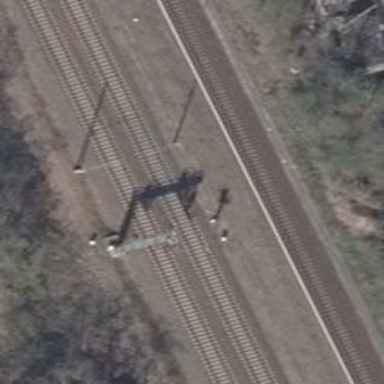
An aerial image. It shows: Railway signal.